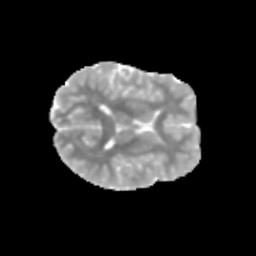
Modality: MD
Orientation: axial
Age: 11
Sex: female
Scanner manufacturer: siemens
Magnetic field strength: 3 T
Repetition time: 3.8 s
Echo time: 0.07 s